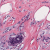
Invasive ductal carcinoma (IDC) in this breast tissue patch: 0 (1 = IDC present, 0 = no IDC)